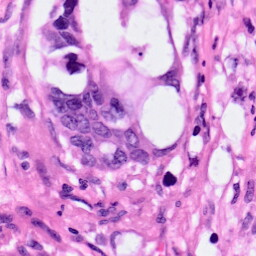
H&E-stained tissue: Pancreatic